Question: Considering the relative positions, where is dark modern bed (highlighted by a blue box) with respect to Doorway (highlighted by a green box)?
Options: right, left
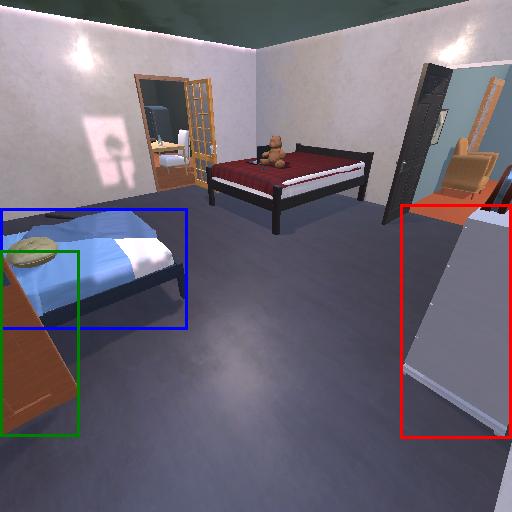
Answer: right